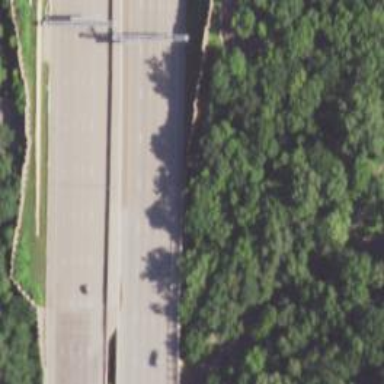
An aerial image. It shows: Bridge over motorway.